Question: I have a toolbar with two buttons to navigate a carousel. I have back and forward as the button ui values. In the default sencha theme the buttons look right with back and forward L&F. But when i change the theme to cupertino. The forward button does not get the button ui. Attaching the screenshot below

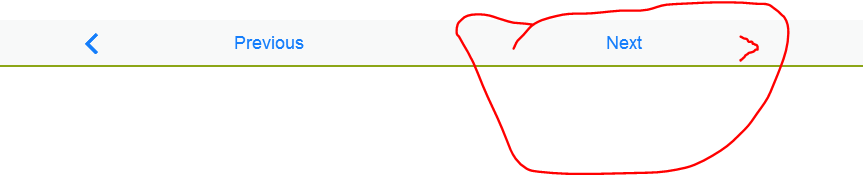
Answer: ios does not have a forward button type. So I had to modify the css to provide that forward button type.
'''
.x-button.x-button-forward {
border : 0px;
&:after {
content: '!';
font-family: 'iOS7';
color: $ios7-blue;
font-size: 1.3em;
text-align: center;
background-color: transparent;
line-height: 1.3em;
padding-left: 0px;
}
.x-button-label {
font-size: 1.1em;
line-height: 1.3em;
font-weight: 300;
padding-left: 2px;
}
}
'''
Please take a look at this link <URL>